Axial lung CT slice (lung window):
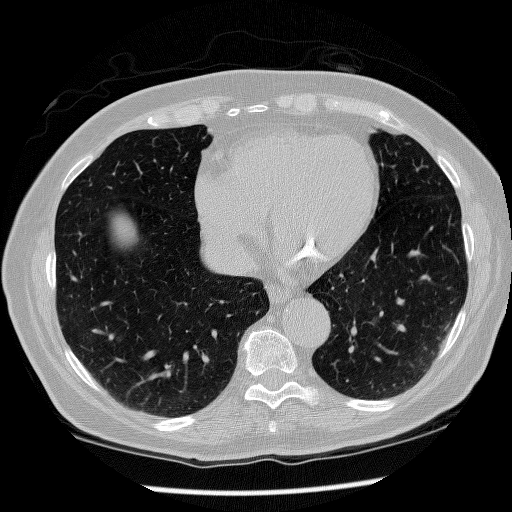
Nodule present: no